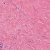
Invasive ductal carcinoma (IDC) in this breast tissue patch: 0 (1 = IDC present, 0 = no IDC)